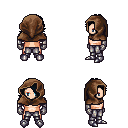
a pixel art fantasy rpg character, male body template, human, light skin, steel arm armor, metal pants, raven swoop hairstyle, cloth hood, metal gloves, metal boots, four views (front, back, left, right), 2x2 character sprite sheet, small pixel art, hard edges, no anti-aliasing